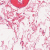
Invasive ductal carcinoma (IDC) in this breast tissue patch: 0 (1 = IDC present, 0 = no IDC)